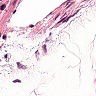
Metastatic tissue present: no